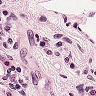
Metastatic tissue present: no